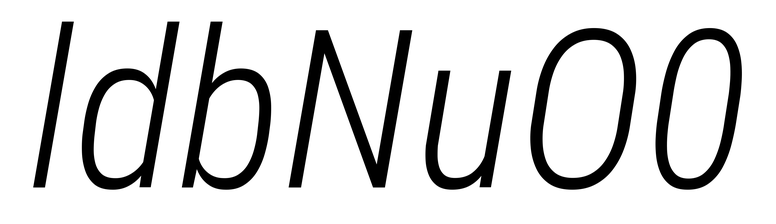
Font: Roboto-Italic_Condensed_Light_Italic